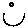
Label: smiley face